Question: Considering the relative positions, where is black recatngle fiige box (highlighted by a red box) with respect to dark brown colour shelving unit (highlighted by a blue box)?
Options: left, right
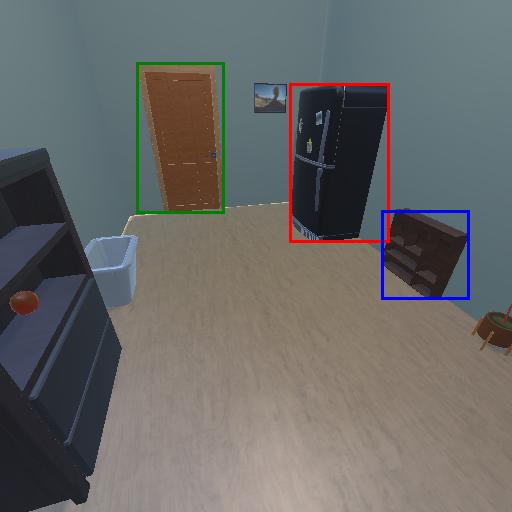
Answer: left